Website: apple
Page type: account-selection
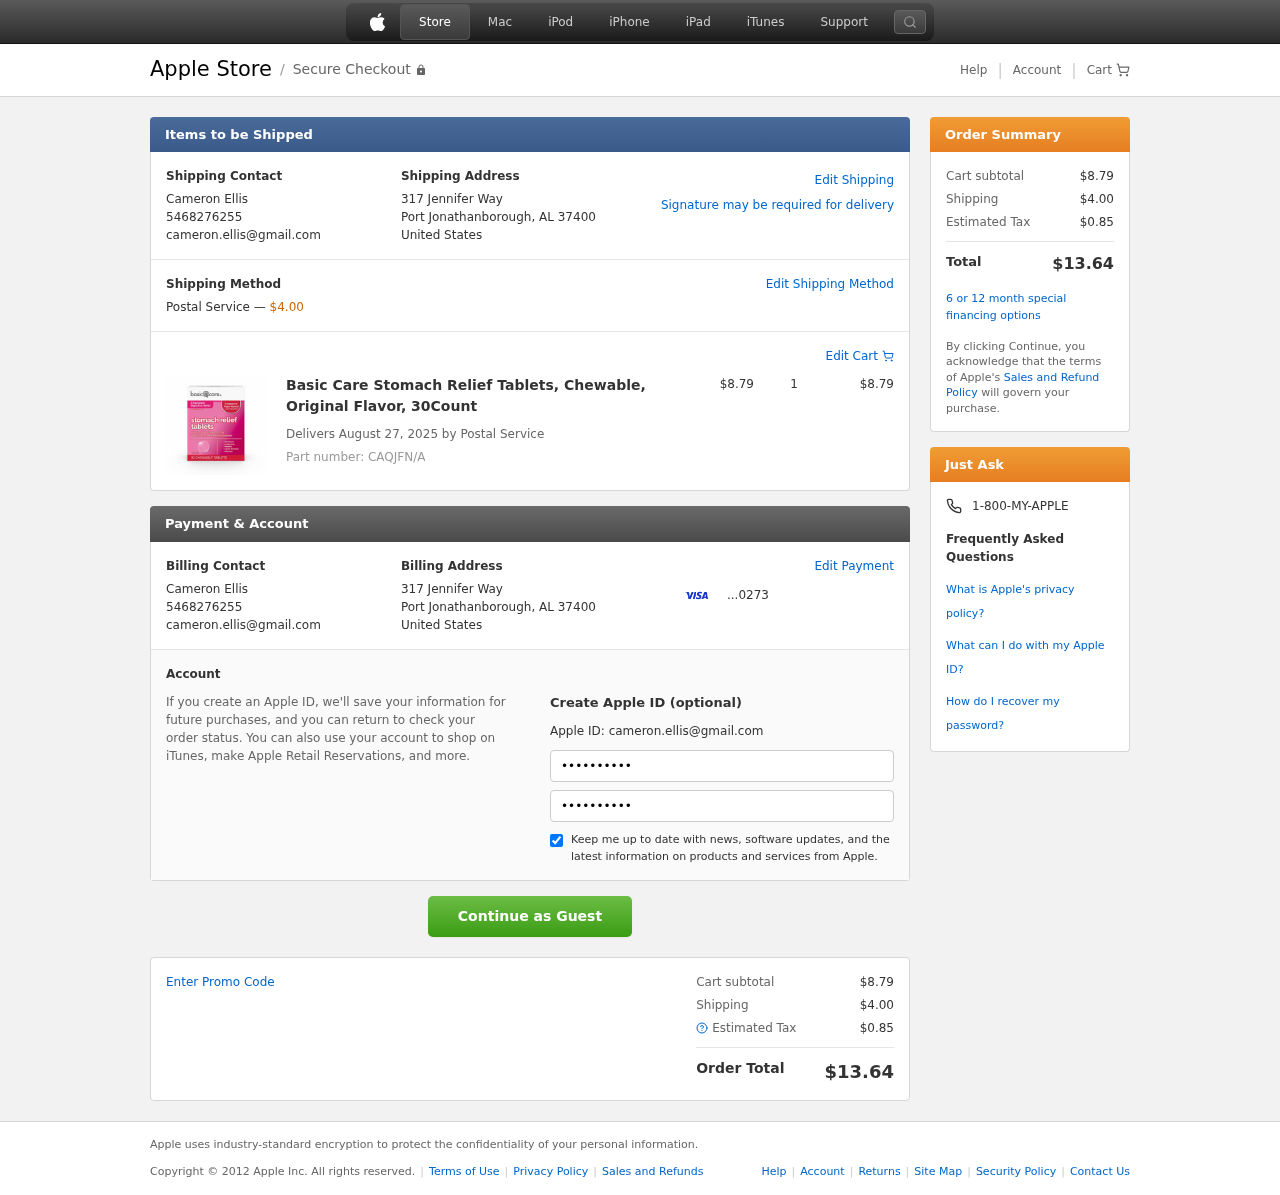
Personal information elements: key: PII_CARD_LAST4
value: ...0273
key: PII_CITY_STATE_ZIP
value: Port Jonathanborough, AL 37400
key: PII_COUNTRY
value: United States
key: PII_EMAIL
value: cameron.ellis@gmail.com
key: PII_FULLNAME
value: Cameron Ellis
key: PII_PHONE
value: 5468276255
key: PII_STREET
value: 317 Jennifer Way
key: PII_FIRSTNAME
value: Cameron
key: PII_LASTNAME
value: Ellis
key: PII_FULLNAME2
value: Cameron Ellis
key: PII_FULLNAME3
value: Cameron Ellis
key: PII_FIRSTNAME2
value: Cameron
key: PII_FIRSTNAME3
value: Cameron
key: PII_LASTNAME2
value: Ellis
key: PII_LASTNAME3
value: Ellis
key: PII_FIRSTNAME_DERIVED
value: Cameron
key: PII_LASTNAME_DERIVED
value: Ellis
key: PII_FULLNAME_DERIVED
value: Cameron Ellis
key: PII_NAME_FULL_DERIVED
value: Cameron Ellis
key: PII_PHONE_LINE
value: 6255
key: PII_PHONE_SUFFIX
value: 6255
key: PII_PHONE2
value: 5468276255
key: PII_PHONE3
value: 5468276255
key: PII_PHONE_NUMERIC
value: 5468276255
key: PII_PHONE_LINE_NUMERIC
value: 6255
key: PII_PHONE_SUFFIX_NUMERIC
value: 6255
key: PII_PHONE2_NUMERIC
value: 5468276255
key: PII_PHONE3_NUMERIC
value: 5468276255
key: PII_PHONE_DIGITS
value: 5468276255
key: PII_PHONE_LAST4
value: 6255
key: PII_EMAIL2
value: cameron.ellis@gmail.com
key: PII_EMAIL3
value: cameron.ellis@gmail.com
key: PII_STREET2
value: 317 Jennifer Way
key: PII_CITY_STATE_ZIP2
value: Port Jonathanborough, AL 37400
Product elements: key: PRODUCT1_NAME
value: Basic Care Stomach Relief Tablets, Chewable, Original Flavor, 30Count
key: PRODUCT1_PRICE
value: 8.79
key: PRODUCT1_QUANTITY
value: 1
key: PRODUCT_PART_NUMBER
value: Part number: CAQJFN/A
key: PRODUCT_TOTAL
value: $8.79
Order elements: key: ORDER_SHIPPING_COST
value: $4.00
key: ORDER_DELIVERY_DATE
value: Delivers August 27, 2025 by Postal Service
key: ORDER_SUBTOTAL
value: $8.79
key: ORDER_TAX
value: $0.85
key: ORDER_TOTAL
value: $13.64